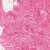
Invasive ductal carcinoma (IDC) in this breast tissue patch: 0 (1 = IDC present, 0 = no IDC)